Aerial crown-view tile of a tropical tree (Barro Colorado Island, Panama), acquired 20241112:
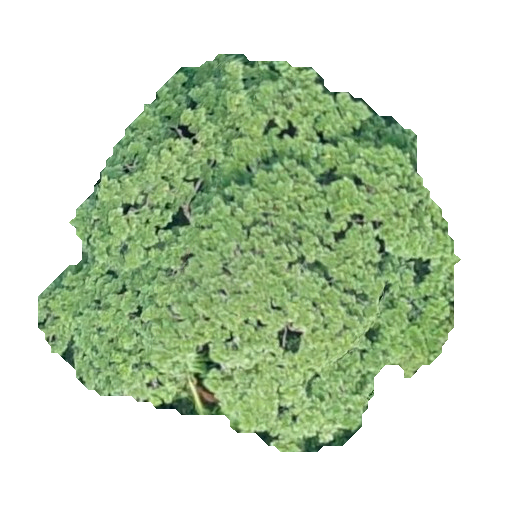
Species: Simarouba amara
GBIF accepted scientific name: Simarouba amara
Crown area: 178.785 m²